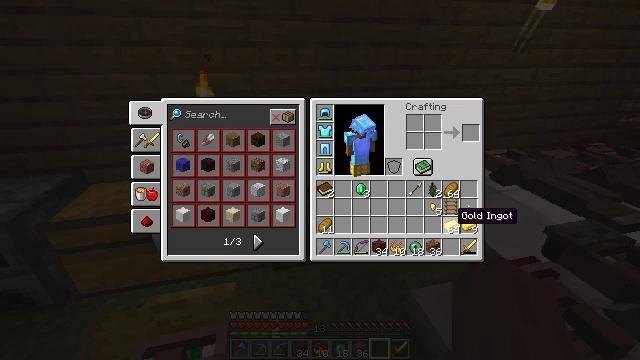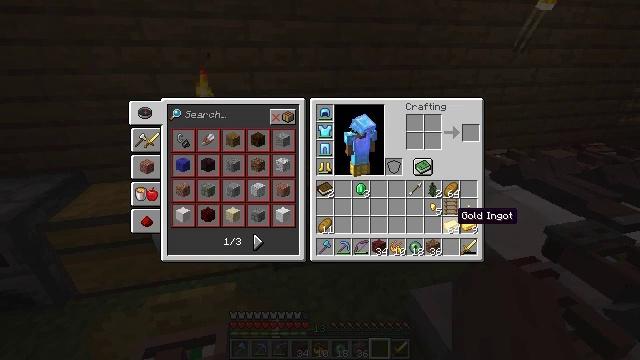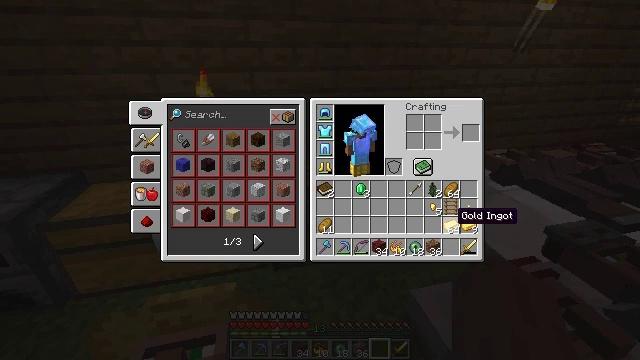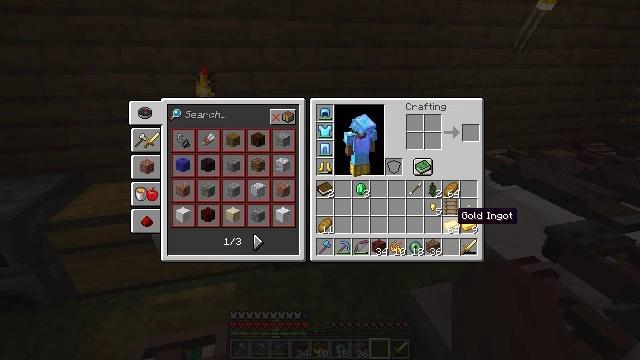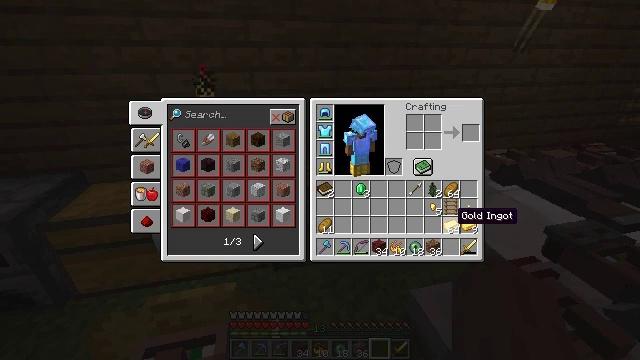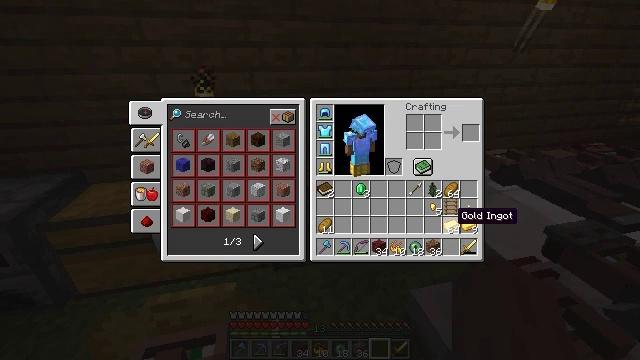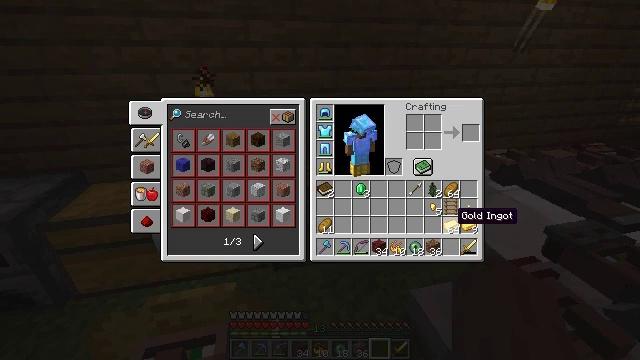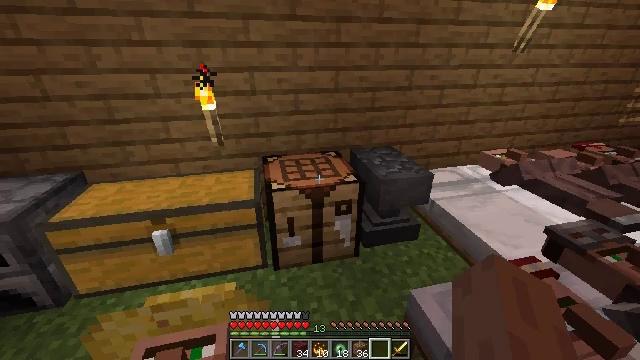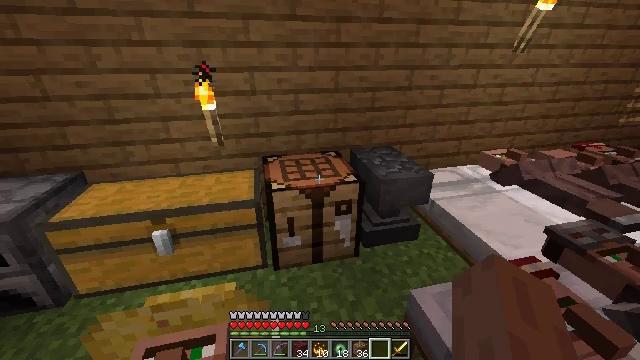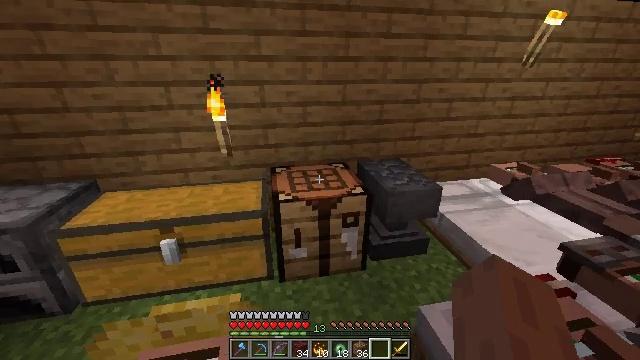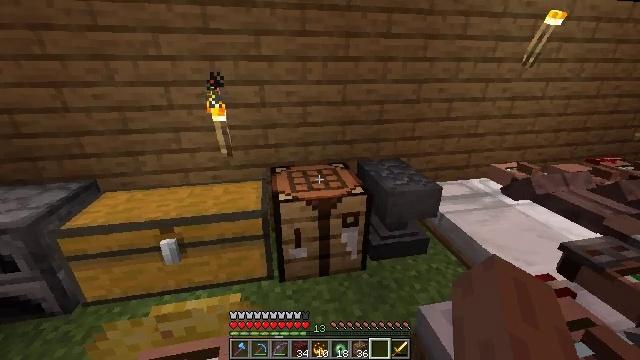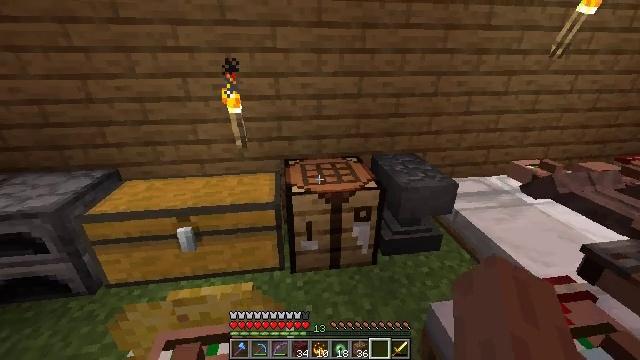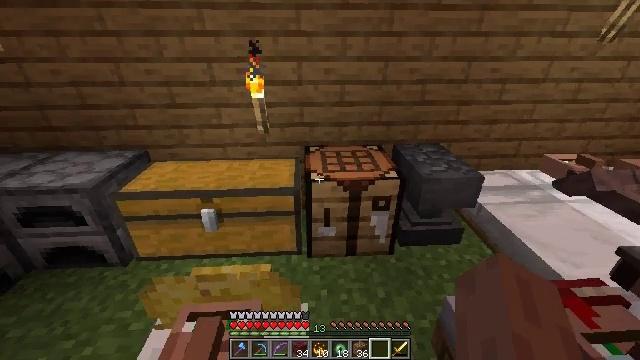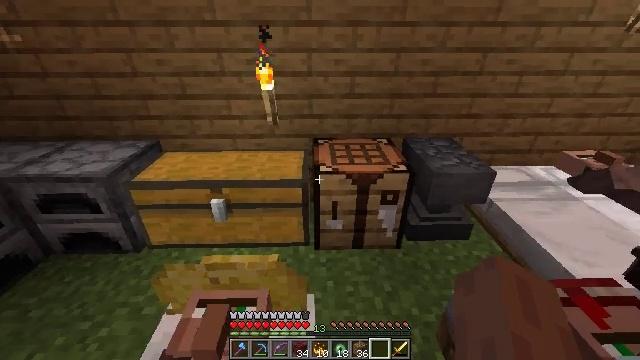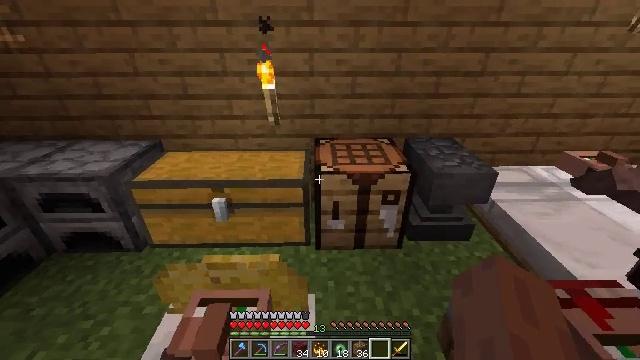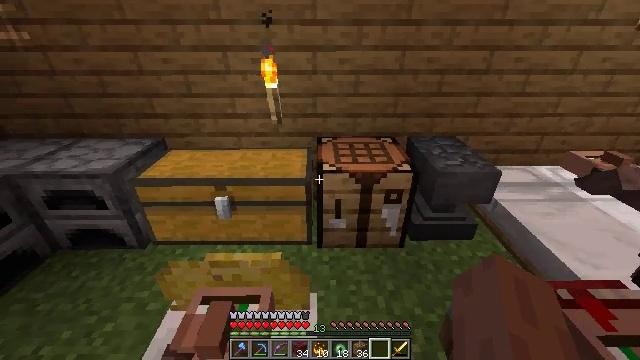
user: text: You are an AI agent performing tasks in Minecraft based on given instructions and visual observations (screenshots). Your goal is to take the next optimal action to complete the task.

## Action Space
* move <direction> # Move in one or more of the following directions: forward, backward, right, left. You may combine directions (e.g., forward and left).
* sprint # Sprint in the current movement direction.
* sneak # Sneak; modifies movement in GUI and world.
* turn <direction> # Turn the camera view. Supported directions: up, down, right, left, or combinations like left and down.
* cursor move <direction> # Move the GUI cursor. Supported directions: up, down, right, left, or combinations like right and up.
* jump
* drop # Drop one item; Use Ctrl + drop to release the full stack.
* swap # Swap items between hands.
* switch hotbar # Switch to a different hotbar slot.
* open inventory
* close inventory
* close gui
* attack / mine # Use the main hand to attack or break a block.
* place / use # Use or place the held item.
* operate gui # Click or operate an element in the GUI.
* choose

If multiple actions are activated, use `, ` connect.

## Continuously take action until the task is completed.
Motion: motion action
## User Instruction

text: Use the crafting table to make an apple.
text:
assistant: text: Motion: no_op
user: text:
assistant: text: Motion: no_op
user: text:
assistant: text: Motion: no_op
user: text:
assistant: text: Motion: no_op
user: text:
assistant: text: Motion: no_op
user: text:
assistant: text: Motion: no_op
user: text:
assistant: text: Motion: no_op
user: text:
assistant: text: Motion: close gui
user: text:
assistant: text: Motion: turn left and up
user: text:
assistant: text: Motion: no_op
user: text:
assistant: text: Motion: turn left and down
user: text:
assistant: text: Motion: turn left and down
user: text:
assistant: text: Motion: turn left and down
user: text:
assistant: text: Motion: no_op
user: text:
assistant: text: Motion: no_op
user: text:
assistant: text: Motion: no_op
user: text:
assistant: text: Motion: no_op
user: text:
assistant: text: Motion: turn left
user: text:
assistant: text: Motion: turn left and down
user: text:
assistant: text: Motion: move forward, turn left
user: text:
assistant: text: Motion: move forward
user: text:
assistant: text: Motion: move forward
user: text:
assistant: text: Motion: move forward
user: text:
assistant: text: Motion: move forward
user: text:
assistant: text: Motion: turn right
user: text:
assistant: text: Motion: turn right and up
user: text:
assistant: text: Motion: turn right, open inventory
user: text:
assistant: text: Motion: cursor move right, open inventory
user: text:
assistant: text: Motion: cursor move right, open inventory
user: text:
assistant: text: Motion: cursor move right